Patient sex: M
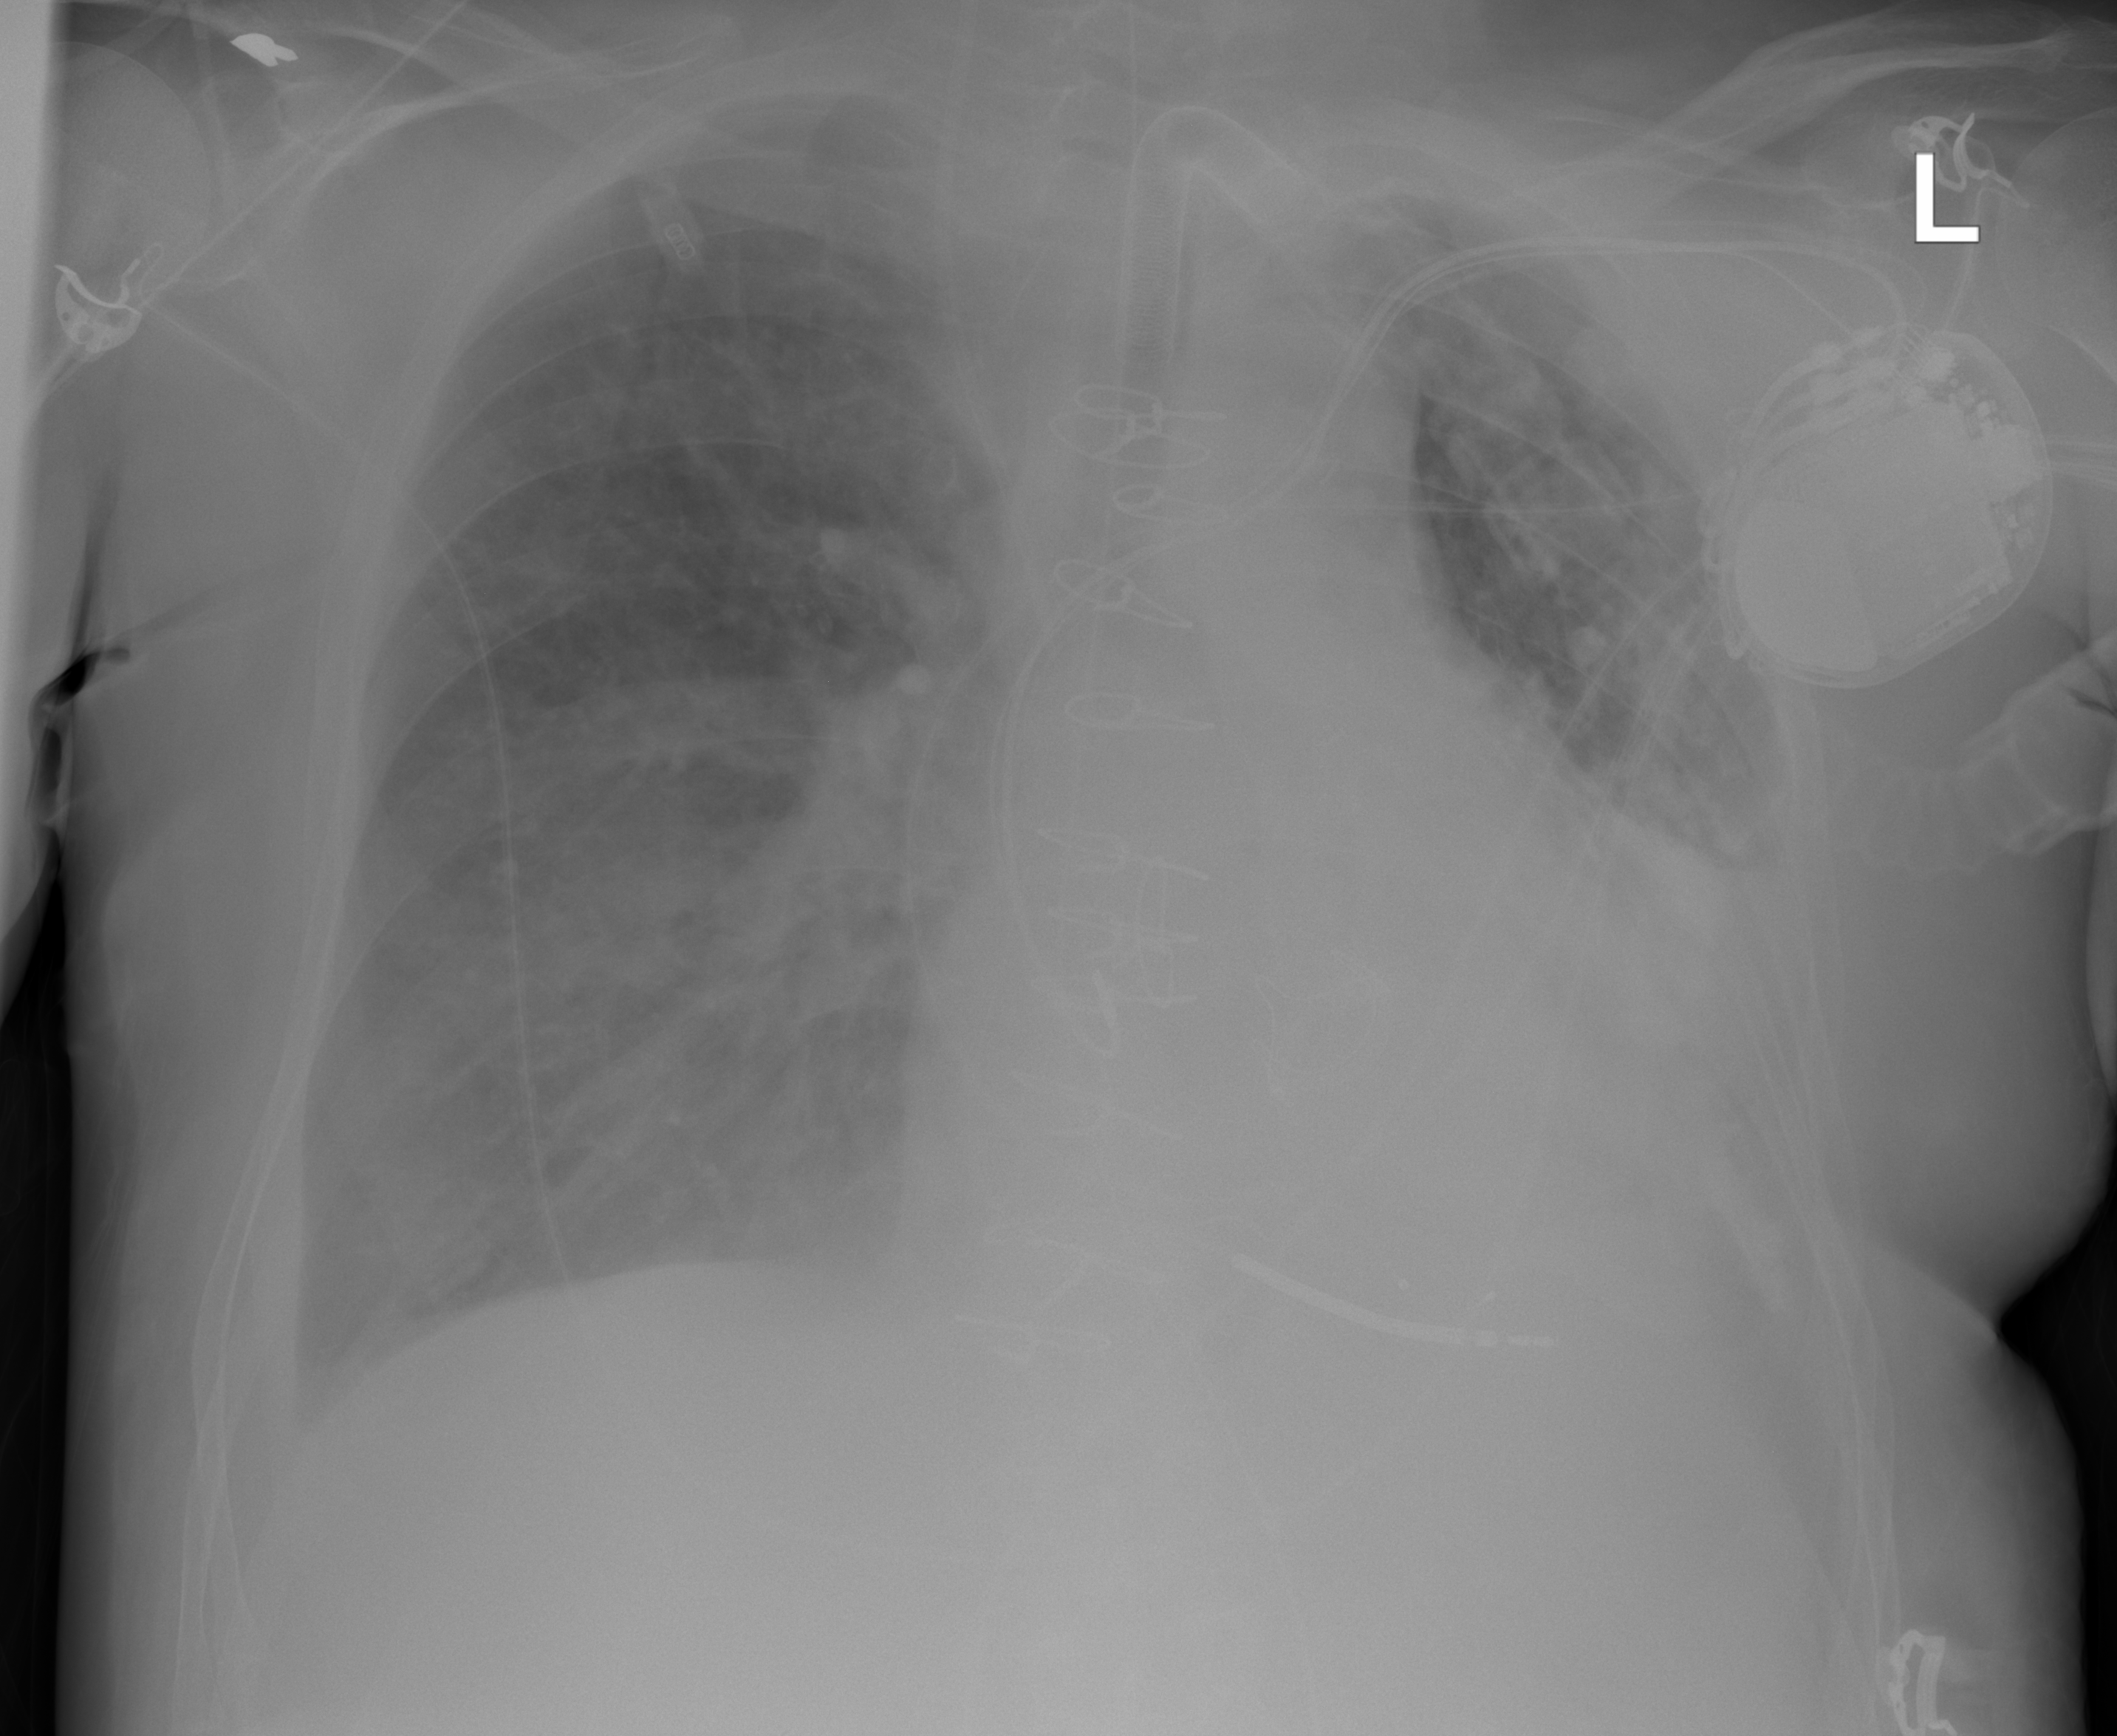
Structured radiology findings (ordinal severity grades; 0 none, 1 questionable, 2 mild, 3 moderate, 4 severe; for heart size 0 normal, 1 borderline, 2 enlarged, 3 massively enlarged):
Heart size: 2
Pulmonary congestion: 2
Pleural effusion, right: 2
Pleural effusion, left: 2
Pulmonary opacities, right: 0
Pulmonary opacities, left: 0
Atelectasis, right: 2
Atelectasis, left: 2